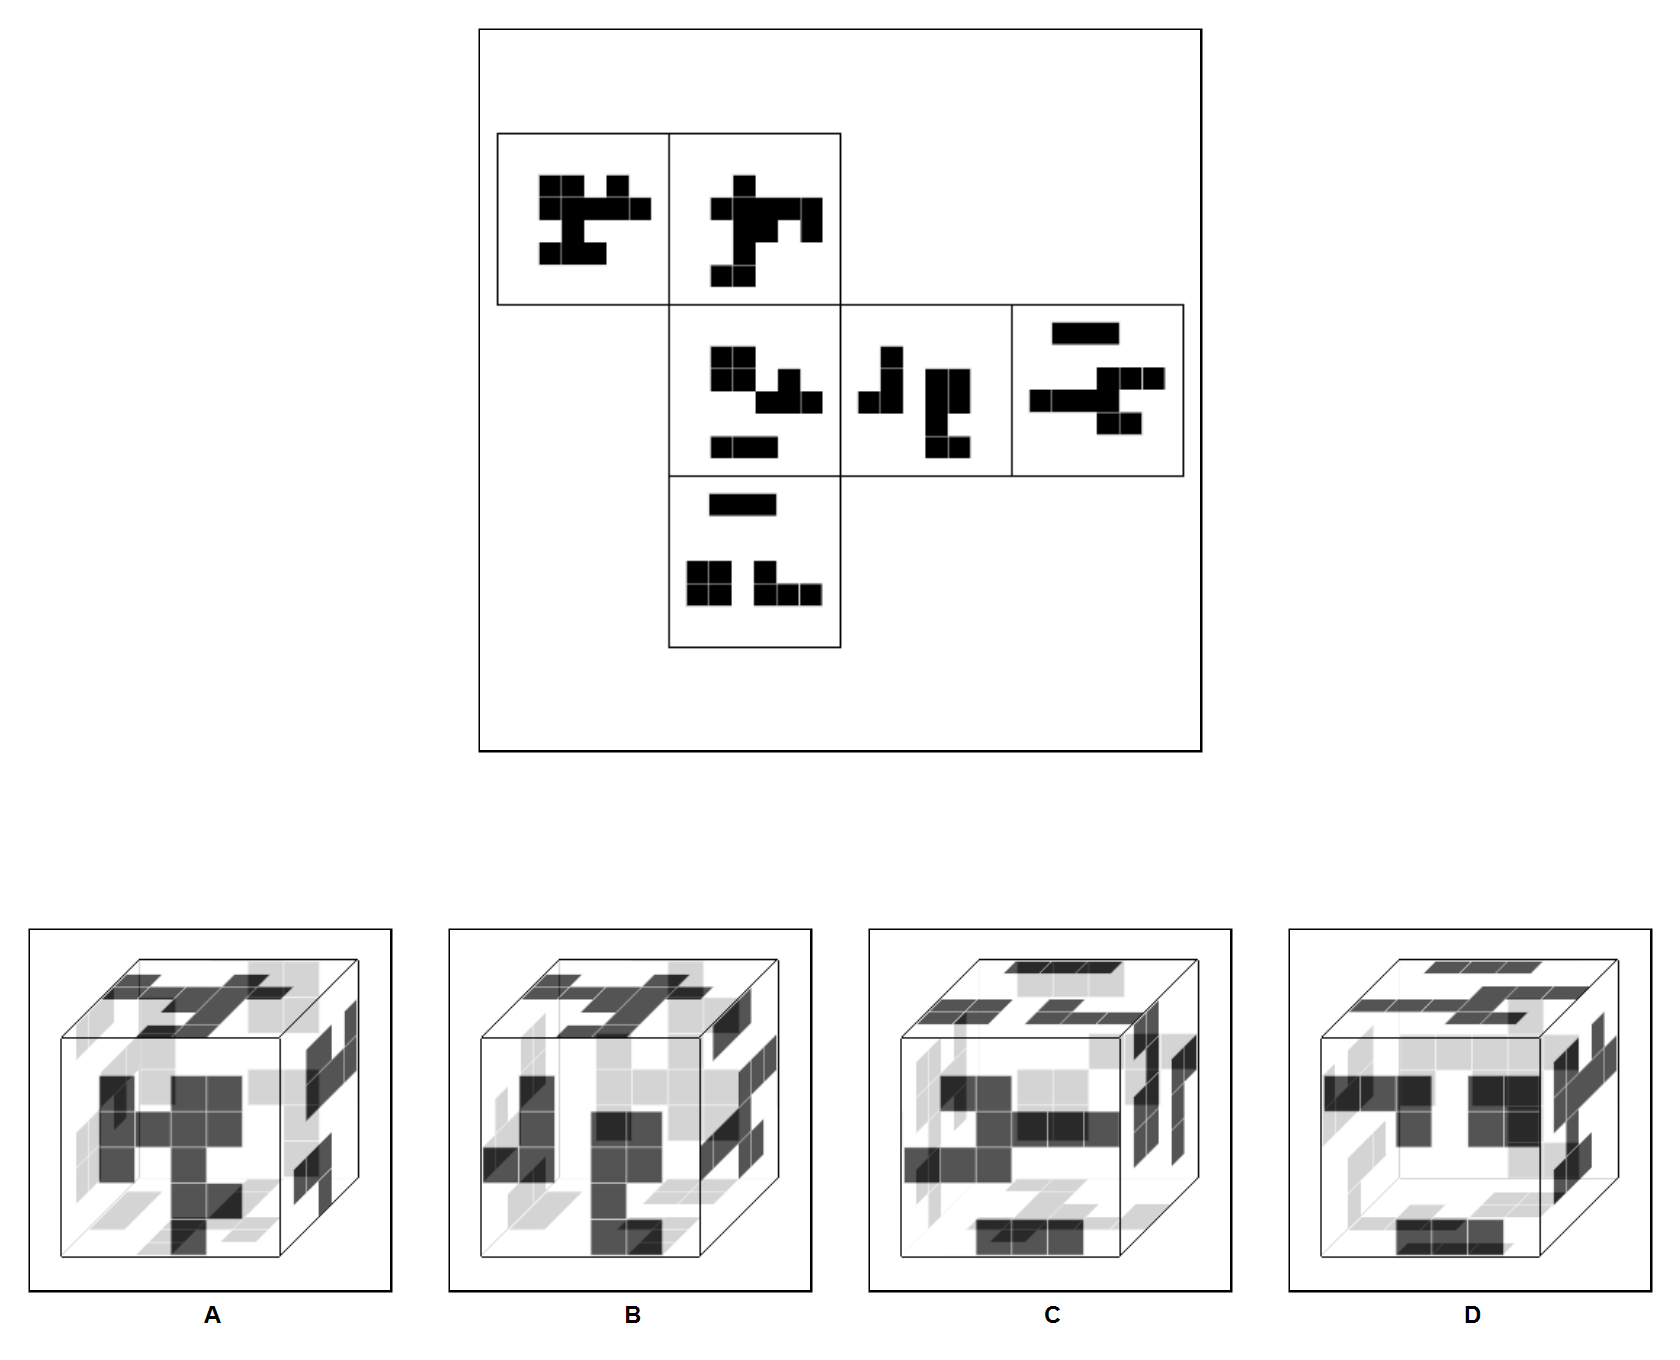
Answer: A